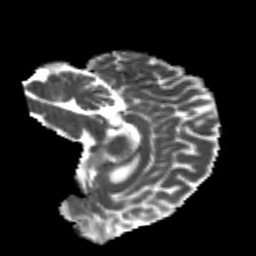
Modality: MD
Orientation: sagittal
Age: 20
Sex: female
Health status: healthy
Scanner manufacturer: philips
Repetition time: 7.388 s
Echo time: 0.08599 s